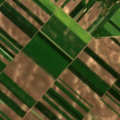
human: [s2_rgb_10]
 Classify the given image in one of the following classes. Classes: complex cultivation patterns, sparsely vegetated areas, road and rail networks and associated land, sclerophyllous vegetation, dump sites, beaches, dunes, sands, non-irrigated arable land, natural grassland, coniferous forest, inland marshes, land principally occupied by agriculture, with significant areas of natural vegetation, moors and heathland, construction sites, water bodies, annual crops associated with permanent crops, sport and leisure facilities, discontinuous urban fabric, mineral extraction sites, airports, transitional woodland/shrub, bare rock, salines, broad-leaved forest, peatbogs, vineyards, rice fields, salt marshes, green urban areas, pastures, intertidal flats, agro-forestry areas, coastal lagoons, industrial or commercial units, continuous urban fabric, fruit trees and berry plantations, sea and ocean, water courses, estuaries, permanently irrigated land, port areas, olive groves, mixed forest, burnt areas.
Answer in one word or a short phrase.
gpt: non-irrigated arable land, land principally occupied by agriculture, with significant areas of natural vegetation